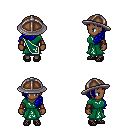
a pixel art fantasy rpg character, female body template, human, dark skin, sash dress, magenta pants, blue left-swept hairstyle, chain helm, cloth bracers, ghillies, four views (front, back, left, right), 2x2 character sprite sheet, small pixel art, hard edges, no anti-aliasing